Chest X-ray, AP view. Patient: 16 years old, sex F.
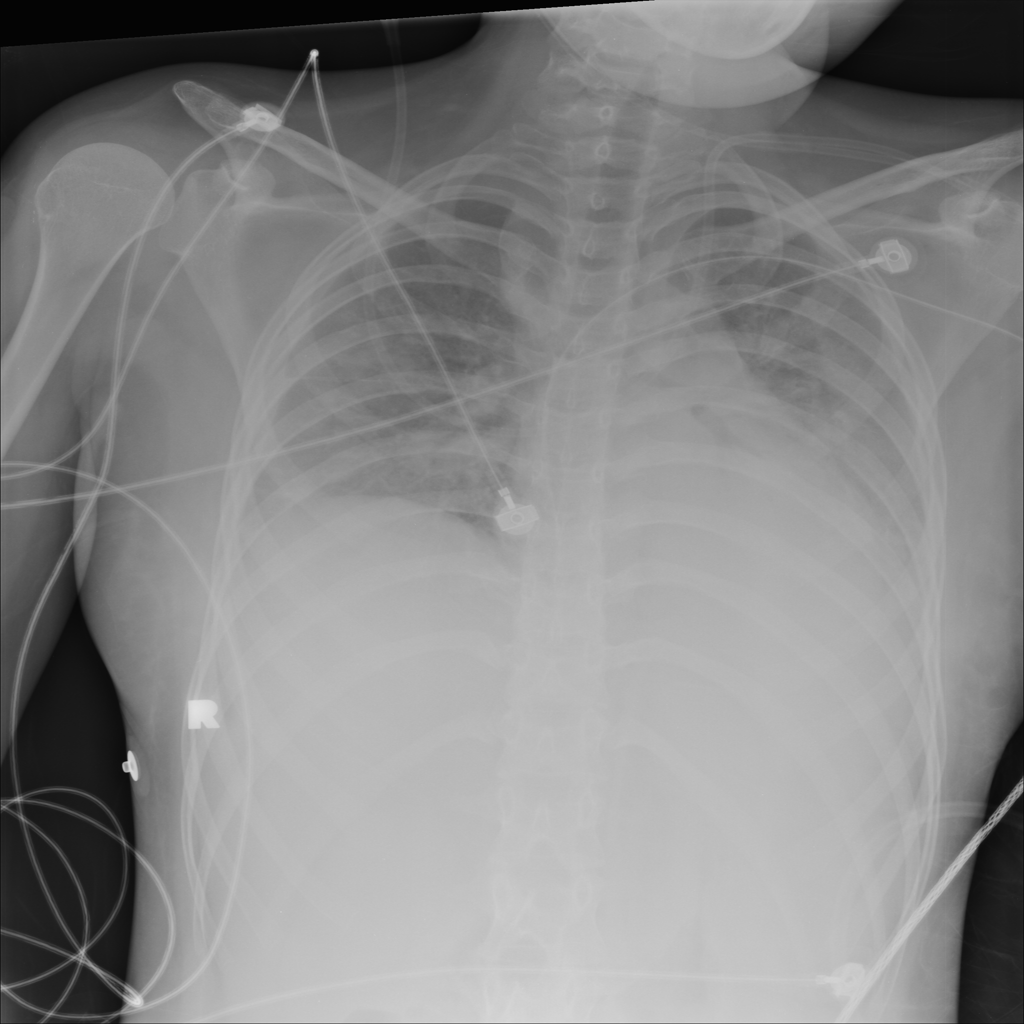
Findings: No Finding